Question: I want to loop through my page and find every dropdown menu with a specific ID. I have no problem accessing the options collection of a dropdown but not the default selected value when the page first loads.
I have this dropdown which is in a loop:
'''
@Html.DropDownListFor(m => m.InterviewSchedules[location.InterviewDates.IndexOf(date)].ChairId, new SelectList(ChairList, "InterviewerId", "FullDetails"), new {id = "ddlInterviewer" })
'''
Here is my js which is in an external script:
'''
$("#InterviewManagementFrm #ddlInterviewer > option").each(function () {
var lastChar = this.text.substr(this.text.length - 1);
if (lastChar == 'A') {
$(this).addClass("AcceptedPreference");
// this.text = this.text.slice(0, this.text.length - 1);
}
else if (lastChar == 'P') {
$(this).addClass("PreferredPreference");
// this.text = this.text.slice(0, this.text.length - 1);
}
});
'''
I want to add a class to every dropdown item on the page. The addClass is used to stylize the dropdown item with a different color.

In my screenshot only unselected items have a color. That's because of the javascript adding the class. I want to add a class to the values that are selected by default on page load.
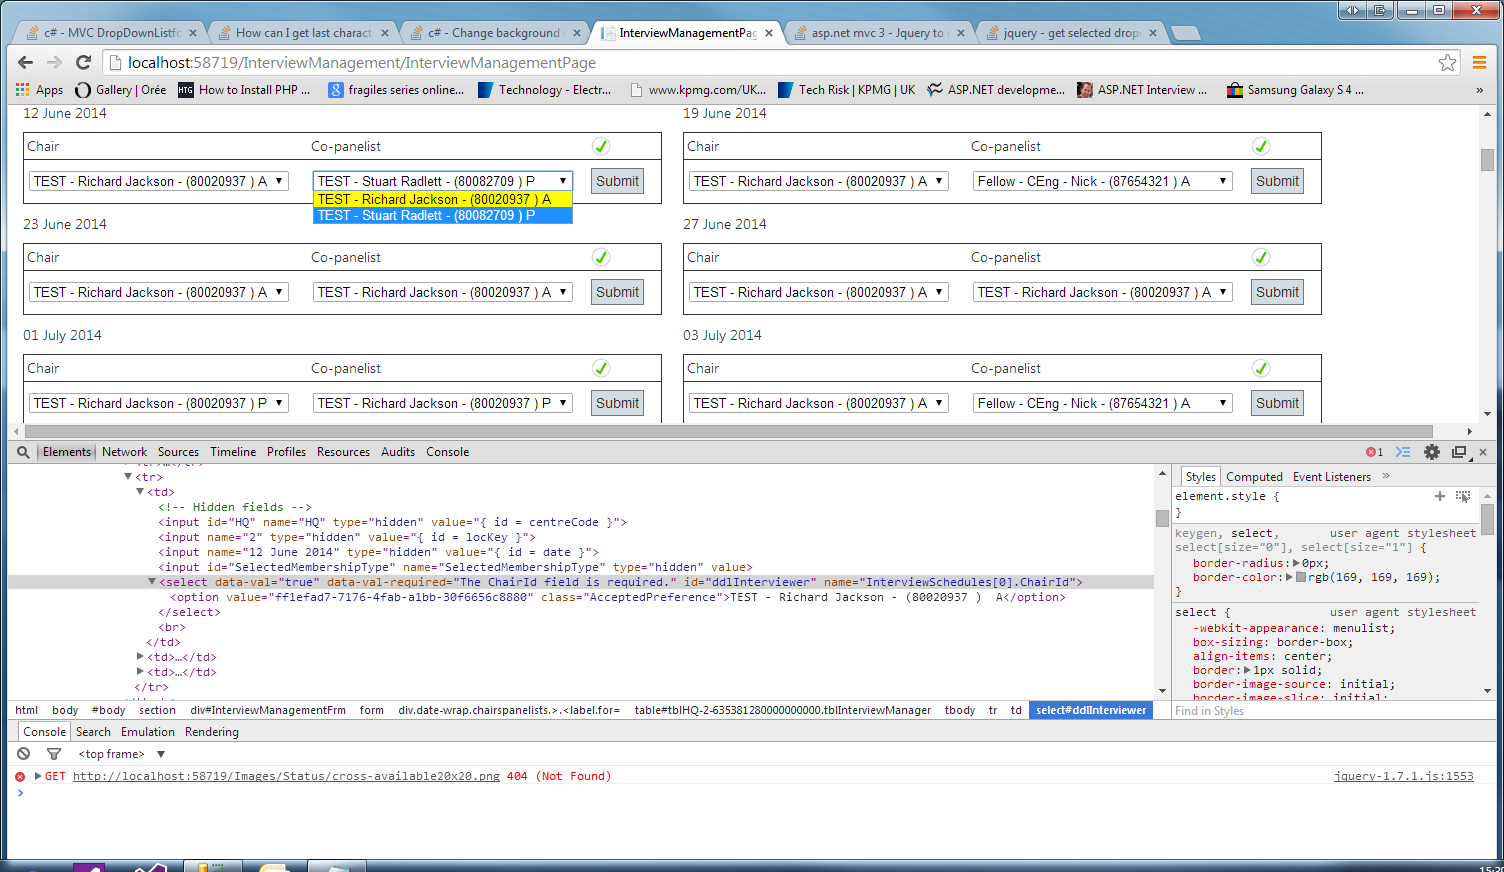
Answer: You can use the ':selected' <URL>
'''
$("#InterviewManagementFrm #ddlInterviewer > option").each(function () {
var lastChar = this.text.substr(this.text.length - 1);
if (lastChar == 'A') {
if( $(this).is(':selected') ) {
// add class
} else {
$(this).addClass("AcceptedPreference");
}
}
else if (lastChar == 'P') {
if( $(this).is(':selected') ) {
// add class
} else {
$(this).addClass("PreferredPreference");
}
}
});
'''
You can also directly target the selected
'''
$("#InterviewManagementFrm #ddlInterviewer > option:selected")
'''
if '#ddlInterviewer' is the id of the select then you don't need '>' also ID should be unique